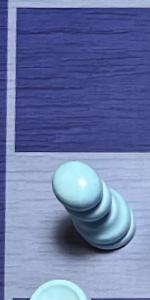
Label: Pawn_White